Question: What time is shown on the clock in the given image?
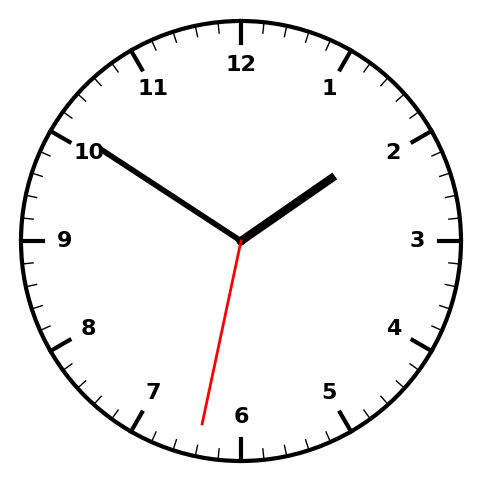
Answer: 01:50:32